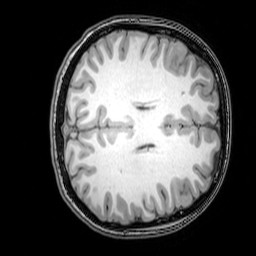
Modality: T1w
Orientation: axial
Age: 22
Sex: female
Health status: healthy
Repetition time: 0.081 s
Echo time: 0.037 s